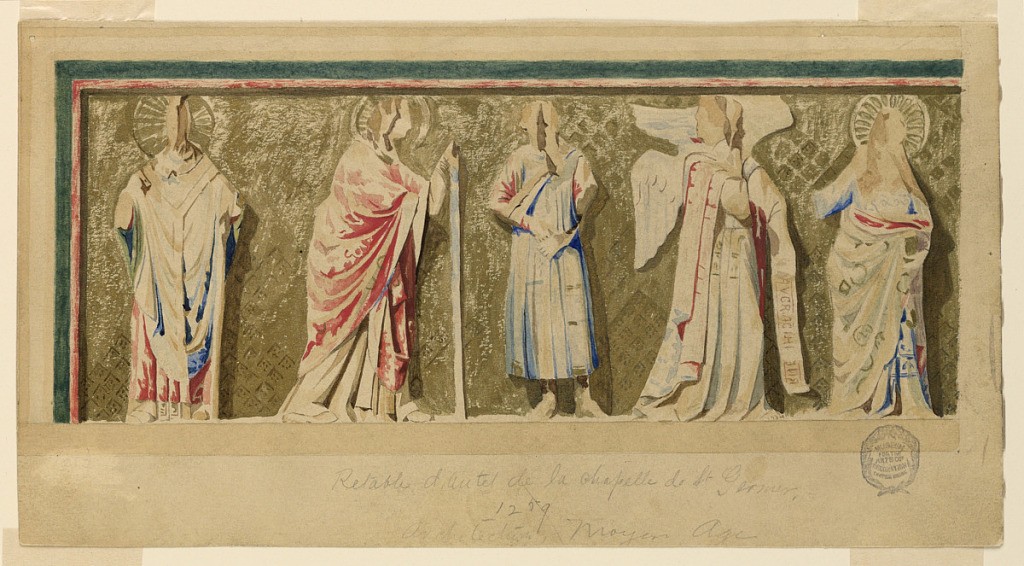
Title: Study of "Altarpiece of Saint-Germer-de-fly," Paris, France
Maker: Francis Augustus Lathrop, American, 1849–1909
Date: ca. 1870
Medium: Brush and watercolor, graphite on paper
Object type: Drawing
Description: Sketch of the altarpiece of Saint-Germer-de-fly. The Annunciation is depicted with Saint Quen healing the arm of an archbishop.